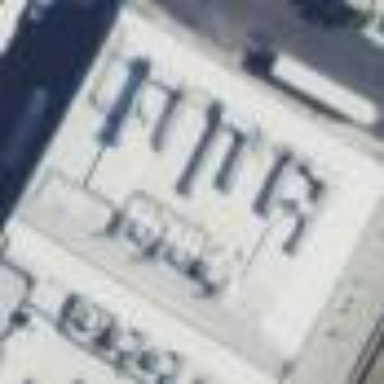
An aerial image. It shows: Industrial building.